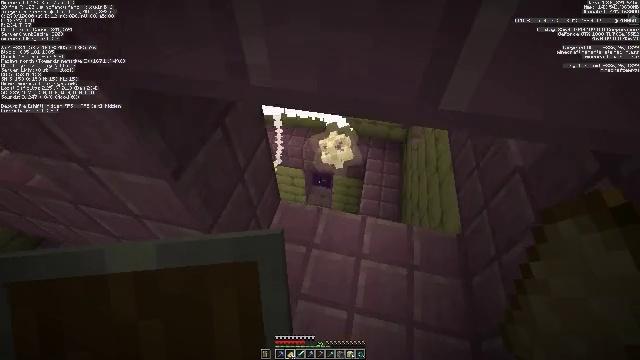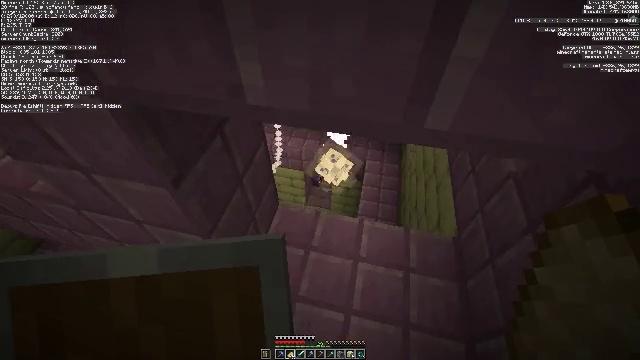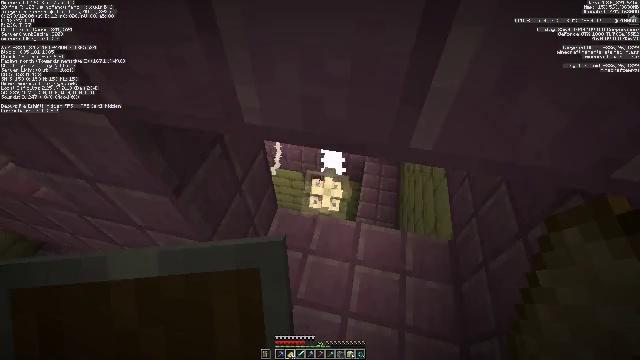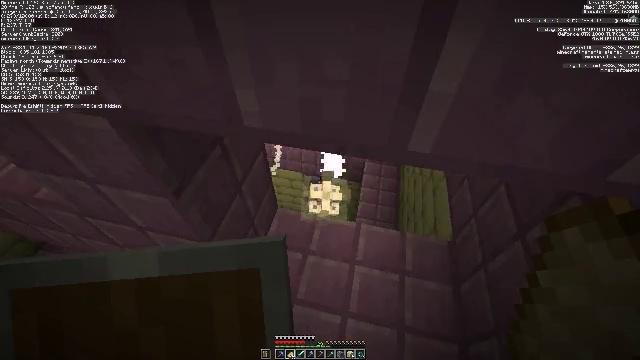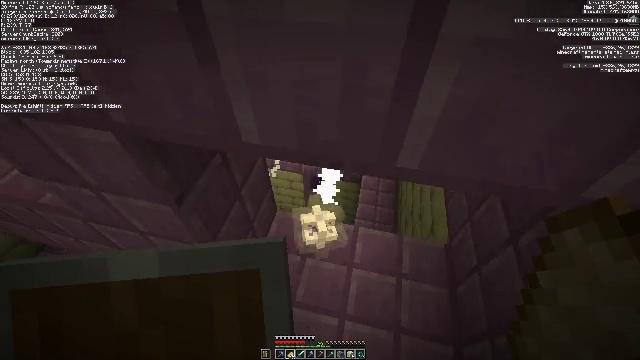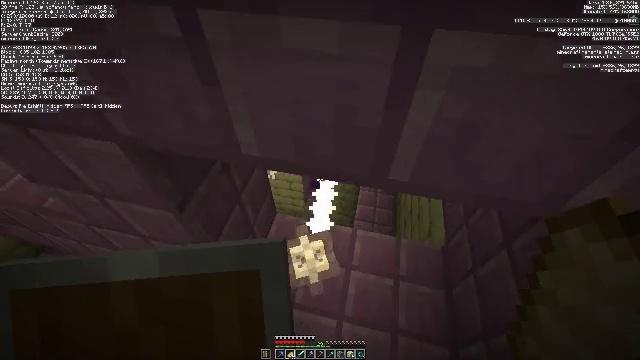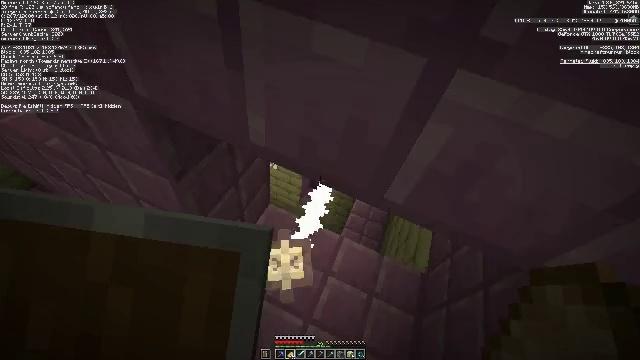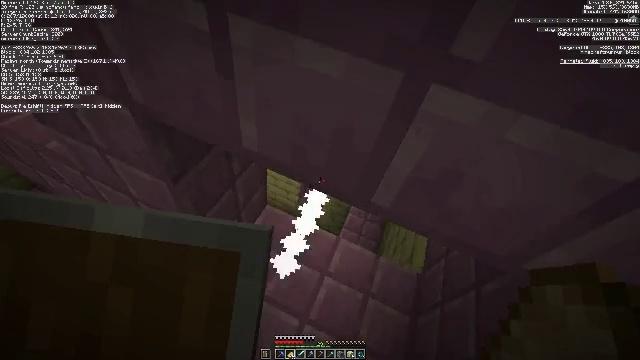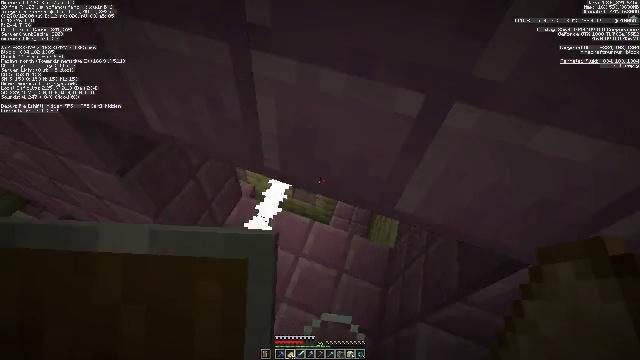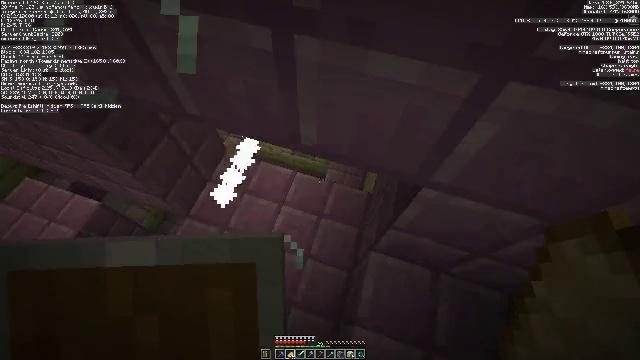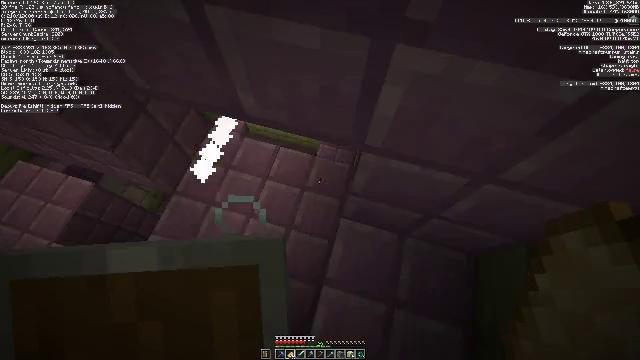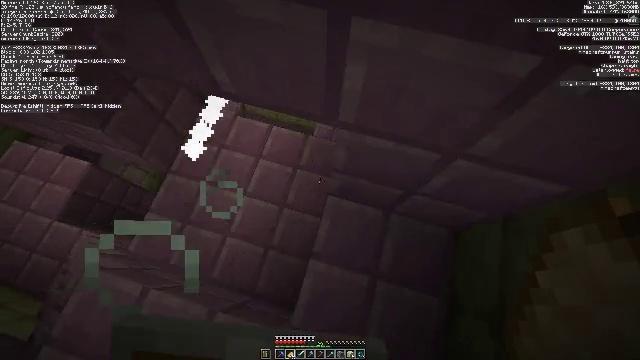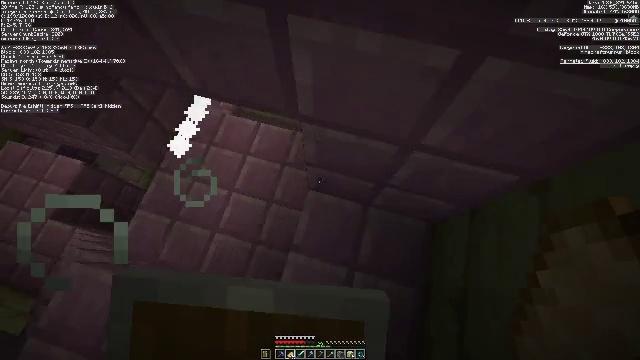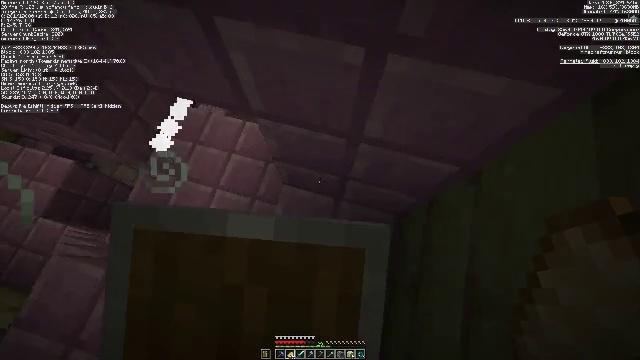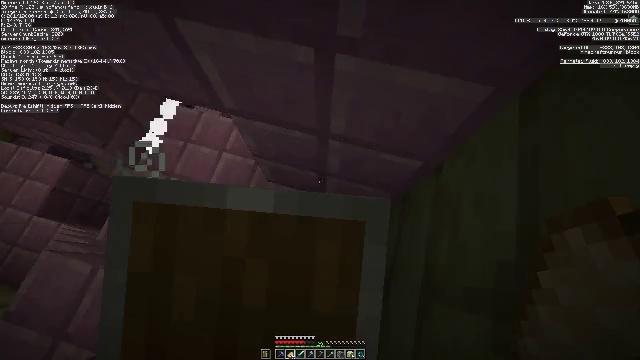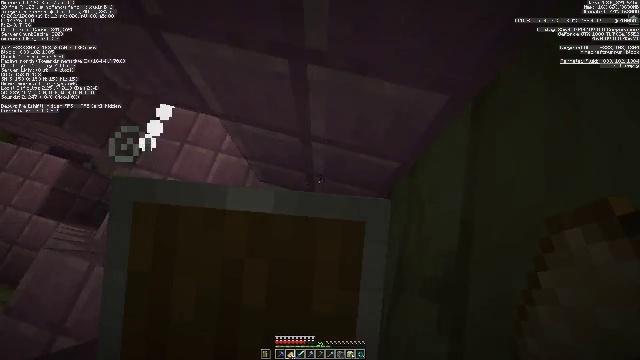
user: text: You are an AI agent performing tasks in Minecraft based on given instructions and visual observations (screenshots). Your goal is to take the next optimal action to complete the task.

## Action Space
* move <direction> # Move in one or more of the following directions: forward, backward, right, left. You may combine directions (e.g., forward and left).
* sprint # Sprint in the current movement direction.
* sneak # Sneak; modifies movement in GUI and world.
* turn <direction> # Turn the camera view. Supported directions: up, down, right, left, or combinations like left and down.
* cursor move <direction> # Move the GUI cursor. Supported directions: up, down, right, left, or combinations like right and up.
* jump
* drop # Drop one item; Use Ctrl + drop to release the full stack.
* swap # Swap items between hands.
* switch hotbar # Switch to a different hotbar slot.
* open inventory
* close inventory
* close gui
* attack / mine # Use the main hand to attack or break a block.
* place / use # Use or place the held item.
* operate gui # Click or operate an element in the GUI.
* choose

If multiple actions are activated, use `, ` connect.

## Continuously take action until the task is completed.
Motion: motion action
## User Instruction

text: Combat the shulker.
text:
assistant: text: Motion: no_op
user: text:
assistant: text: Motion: no_op
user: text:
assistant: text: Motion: no_op
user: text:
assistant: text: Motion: no_op
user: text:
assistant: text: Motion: no_op
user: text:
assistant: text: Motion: no_op
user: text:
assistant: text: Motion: no_op
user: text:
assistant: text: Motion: turn down
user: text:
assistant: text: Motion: turn left and down
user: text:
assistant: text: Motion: turn down
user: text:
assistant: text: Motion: turn down, use / place
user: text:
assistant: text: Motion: use / place
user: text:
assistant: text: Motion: use / place
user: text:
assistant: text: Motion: use / place
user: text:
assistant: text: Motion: use / place
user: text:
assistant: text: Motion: use / place
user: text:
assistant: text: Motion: use / place
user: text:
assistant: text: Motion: turn left, use / place
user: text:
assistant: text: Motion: turn left and up
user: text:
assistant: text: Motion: turn left and up
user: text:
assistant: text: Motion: turn left and up
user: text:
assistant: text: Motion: turn left and up
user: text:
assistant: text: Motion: no_op
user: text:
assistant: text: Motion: no_op
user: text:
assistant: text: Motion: move forward
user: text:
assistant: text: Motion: move forward
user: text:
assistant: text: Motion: move forward
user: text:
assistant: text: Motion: move forward
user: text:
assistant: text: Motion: move forward
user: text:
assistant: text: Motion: move forward